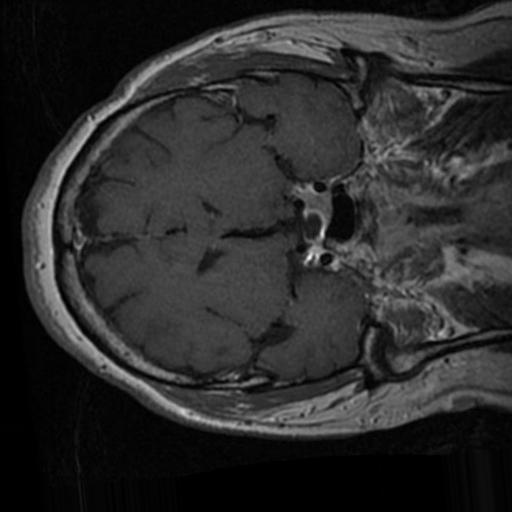
Label: brain_tumor